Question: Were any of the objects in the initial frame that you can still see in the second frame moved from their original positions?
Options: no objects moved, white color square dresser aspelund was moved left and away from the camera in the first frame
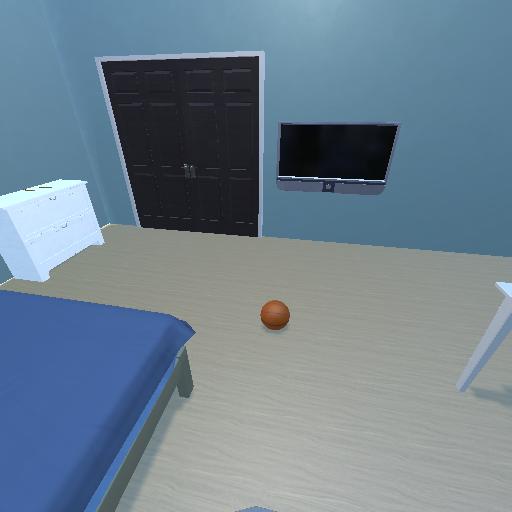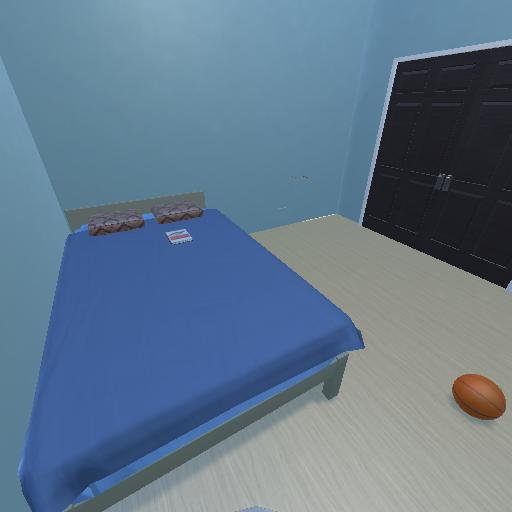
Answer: no objects moved